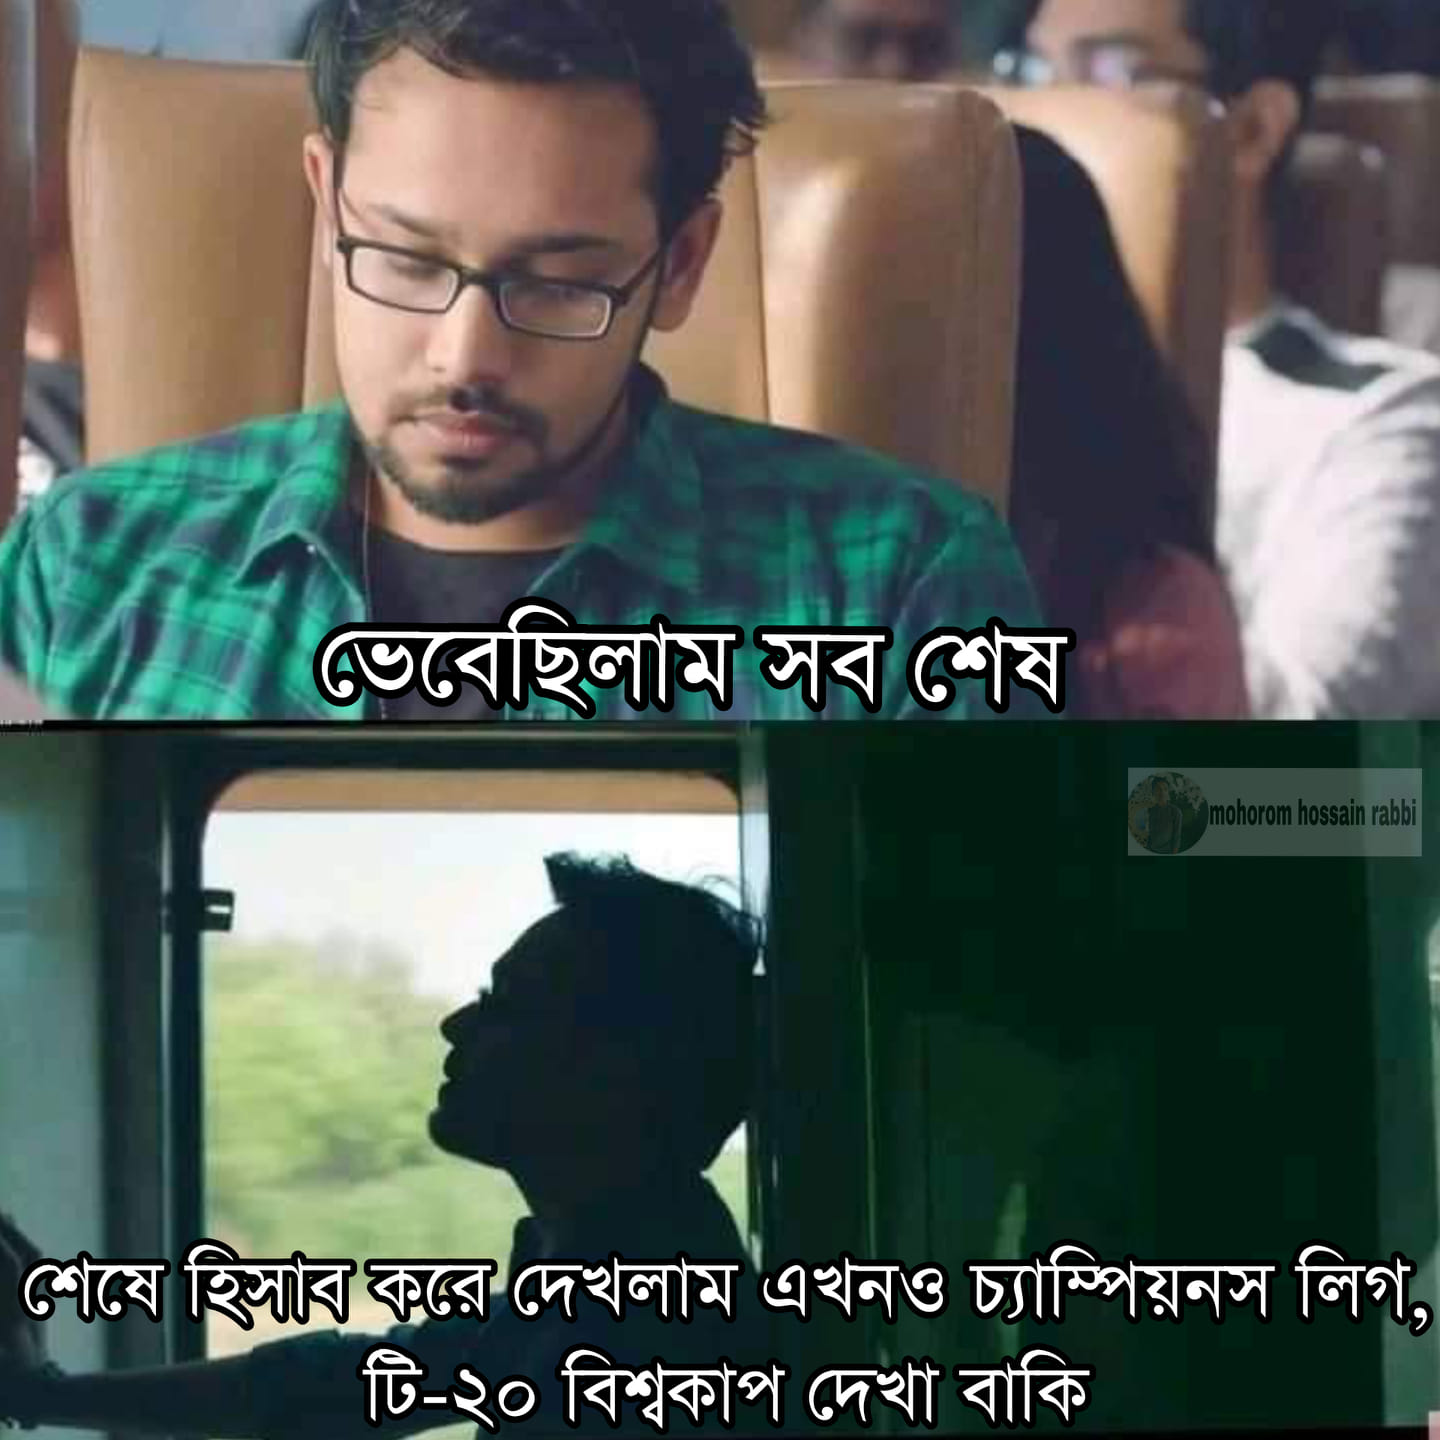
Caption: ভেবেছিলাম সব শেষ  শেষে হিসাব করে দেখলাম এখনও চ্যাম্পিয়নস লিগ,  টি-২০ বিশ্বকাপ দেখা বাকি
Label: non-hate